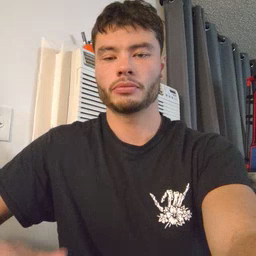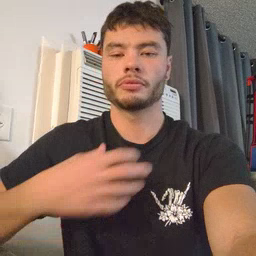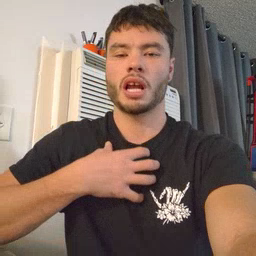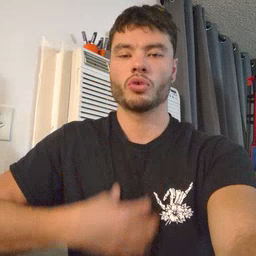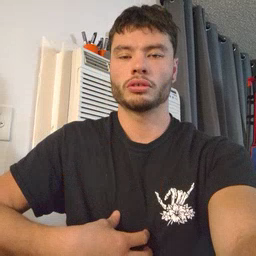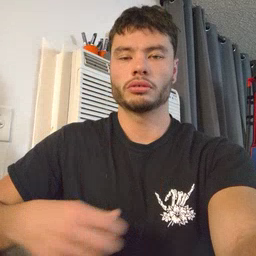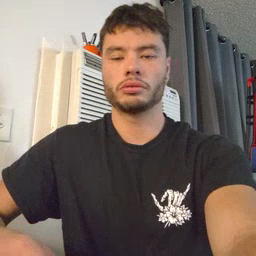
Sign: hungry